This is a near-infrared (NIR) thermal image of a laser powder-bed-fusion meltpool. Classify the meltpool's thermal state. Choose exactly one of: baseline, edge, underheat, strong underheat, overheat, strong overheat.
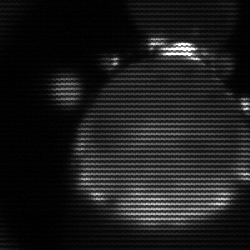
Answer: edge